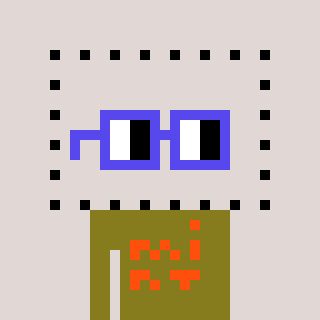
a pixel art character with square blue glasses, a void-shaped head and a gunk-colored body on a warm background